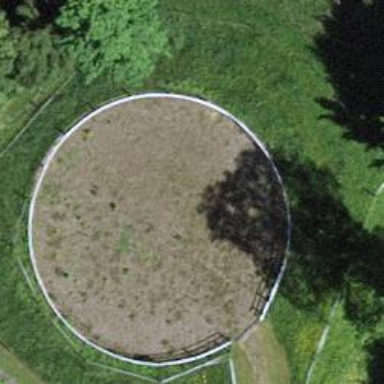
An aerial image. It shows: Equestrian pitch for leisure land activities.